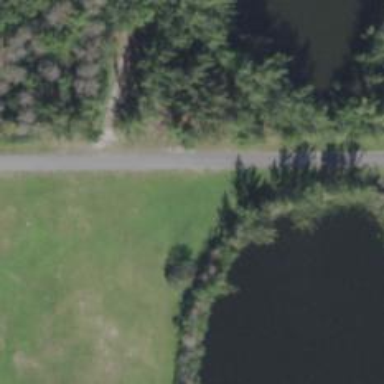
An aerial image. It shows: Disc golf hole.